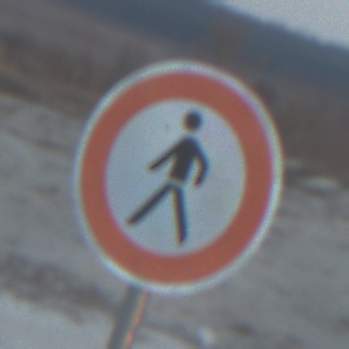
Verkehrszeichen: VerbotFussgaenger
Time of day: SunriseSunset
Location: Outdoor (Beach)
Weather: PartlyCloudy
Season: NotSpecified
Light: Natural